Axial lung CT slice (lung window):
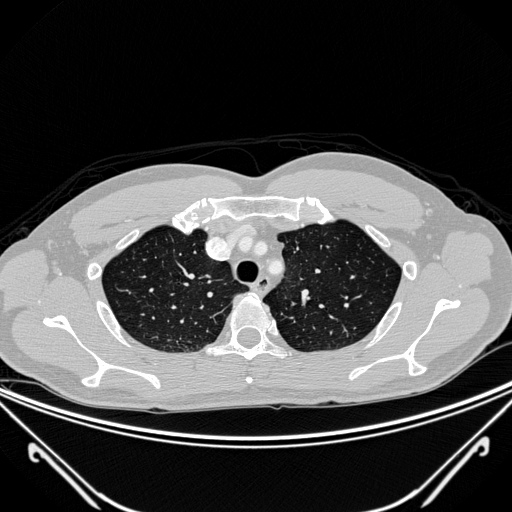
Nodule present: no